Field crop: maize
Growth stage: 2
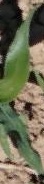
Species: maize